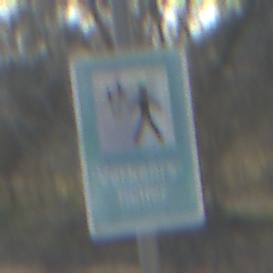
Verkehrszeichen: Verkehrshelfer
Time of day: MorningAfternoon
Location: Outdoor (Suburban)
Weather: PartlyCloudy
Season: NotSpecified
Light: Natural